Для лампы-вспышки применили нелинейный конденсатор (он заполнен диэлектриком, у которого диэлектрическая проницаемость зависит от напряженности поля). График зависимости напряжения $U$ от заряда обкладок $Q$ этого конденсатора приведен на рисунке. Конденсатор заряжают от батареи с напряжением $U_0=300~В$ через резистор сопротивлением $R=10~кОм$.
Найдите максимальную энергию вспышки.
Оцените максимальное число вспышек за 1 минуту. Считать, что при вспышке конденсатор полностью разряжается. Минимальное начальное напряжение вспышки $U_1=250~В$.
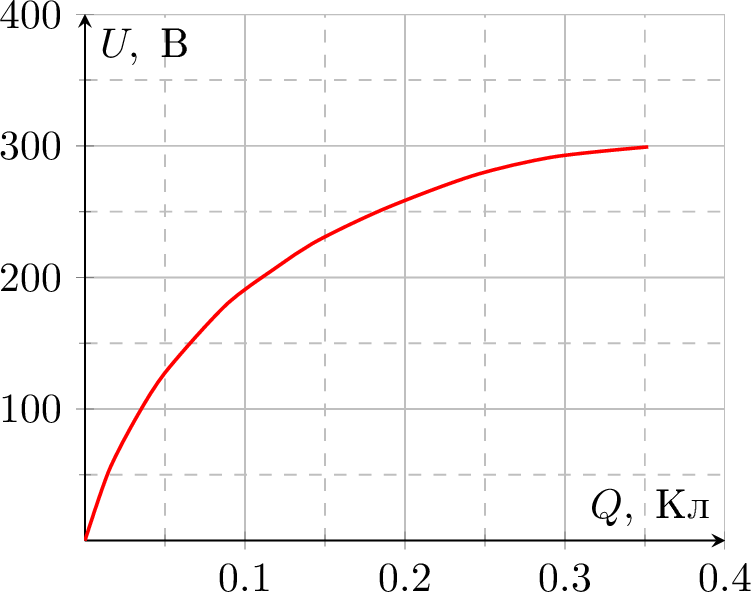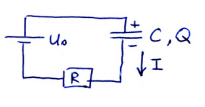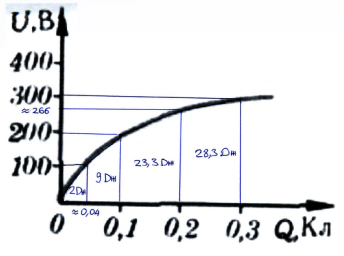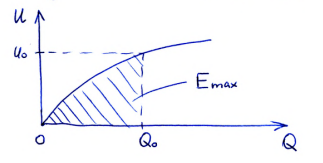
Найдите максимальную энергию вспышки.
Решение: Энергия вспышки равна энергии, запасенной в конденсаторе. Максимальное напряжение, до которого может зарядиться конденсатор, равно $U_0$ (это напряжение батареи, от которой заряжается конденсатор). Поэтому максимальная энергия вспышки равна энергии, запасенной в конденсаторе при зарядке до $U_0$.   $$\frac{d E}{d t}=U_0 I-I^2 R=I\left(U_0-I R\right)=U(Q) \cdot I=U(Q) \cdot \frac{d Q}{d t}$$$U_0I$ — работа источника; $I-I^2$ — тепло, выделяемое на резисторе.Итак, $$dE=U(Q)\cdot dQ\\E=\int^Q_0U(Q)\cdot dQ$$Нужно найти площадь под графиком $U(Q)$ от $0$ до $Q_0$ т.г. $U(Q_0)=U_0$.Находим численно $E_{max}= 62.6\approx63~Дж$
Ответ: $$E_{max}\approx63~Дж$$

Оцените максимальное число вспышек за 1 минуту.
Решение: Оценим время, за которое конденсатор заряжается от напряжения $0~В$ до $U_1=250~В.$$$U(Q)+\dot{Q} R=U_0 \Rightarrow \frac{d Q}{d t}=\frac{U_0-U(Q)}{R} \\d t=\frac{R \cdot d Q}{U_0-U(Q)} .$$При $U_1$ : $Q_1\approx 0.2~Кл$.$U_0-U(Q)$ меняется от $250~В$ до $50~В$.По порядку $U_0-U(Q)$ можно считать равным $100~В$ (и постоянным).$$\tau=\frac{R \cdot Q_1}{100~В}=20~с$$За $1$ минуту будет порядка 3 вспышек (ошибка нашей оценки точно не превосходит 2 раз).
Ответ: $$n_{1 мин}\approx 3$$
Темы:
T, Электричество, Конденсатор, Нелинейный элемент, Всероссийские, Энергия